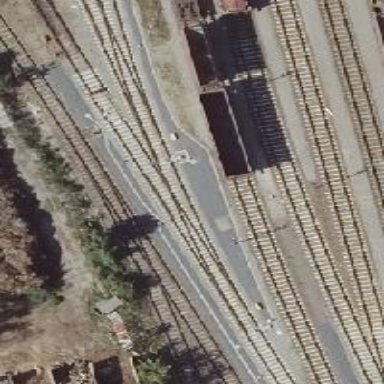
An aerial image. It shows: Railway switch.